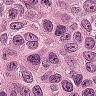
Metastatic tissue present: yes